Question: I got stuck with toggling 'checkboxes' within a 'listview' in jQuery Mobile. The checkboxes can not be toggled when I click on the checkbox itself, but it works when I click on the row using the following code-snippet:
'''
$('#components a.ui-btn').click(function() {
var checkbox = $(this).find('input[type="checkbox"]');
checkbox.prop("checked", !checkbox.prop("checked"));
});
'''
'''
<div data-role="content">
<ul id="components" data-role="listview">
<li>
<a class="ui-btn">
<input name="checkbox-0" id="checkbox-0" type="checkbox"/>
Some random text
</a>
</li>
</ul>
</div>
'''
I prepared a <URL> to demonstrate my problem. Furthermore, I added a screenshot below illustrating the problem. The checkbox is even not clickable, if I do not use any jQuery code, so I expect the checkbox is not toggling twice. I would appreciate any help!

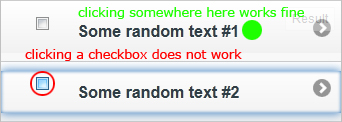
Answer: > Here is a <URL>
Make sure the checkboxes are not inside an anchor tag. You can apply data-role="none" to stop jQM from styling the checkboxes:
'''
<ul id="components" data-role="listview">
<li>
<label>
<input name="checkbox-0" id="checkbox-0" type="checkbox" data-role="none" />Some random text #1</label>
</li>
<li>
<label>
<input type="checkbox" name="checkbox-0" data-inline="true" data-role="none" />Some random text #2</label>
</li>
</ul>
'''
A second option is a vertical controlgroup:
'''
<fieldset data-role="controlgroup">
<legend>Vertical:</legend>
<input type="checkbox" name="checkbox-v-2a" id="checkbox-v-2a" />
<label for="checkbox-v-2a">One</label>
<input type="checkbox" name="checkbox-v-2b" id="checkbox-v-2b" />
<label for="checkbox-v-2b">Two</label>
<input type="checkbox" name="checkbox-v-2c" id="checkbox-v-2c" />
<label for="checkbox-v-2c">Three</label>
</fieldset>
'''